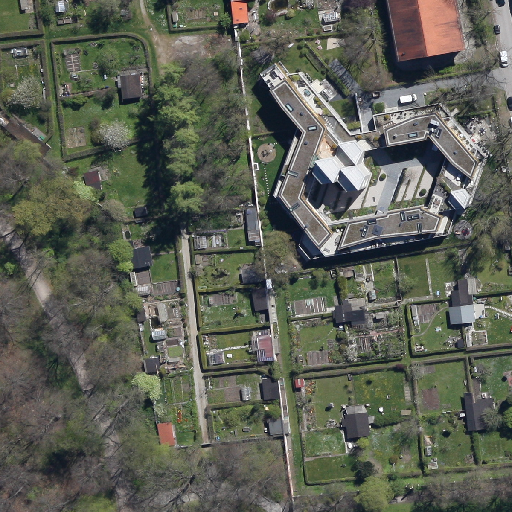
Referring expression: sidewalk